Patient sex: M
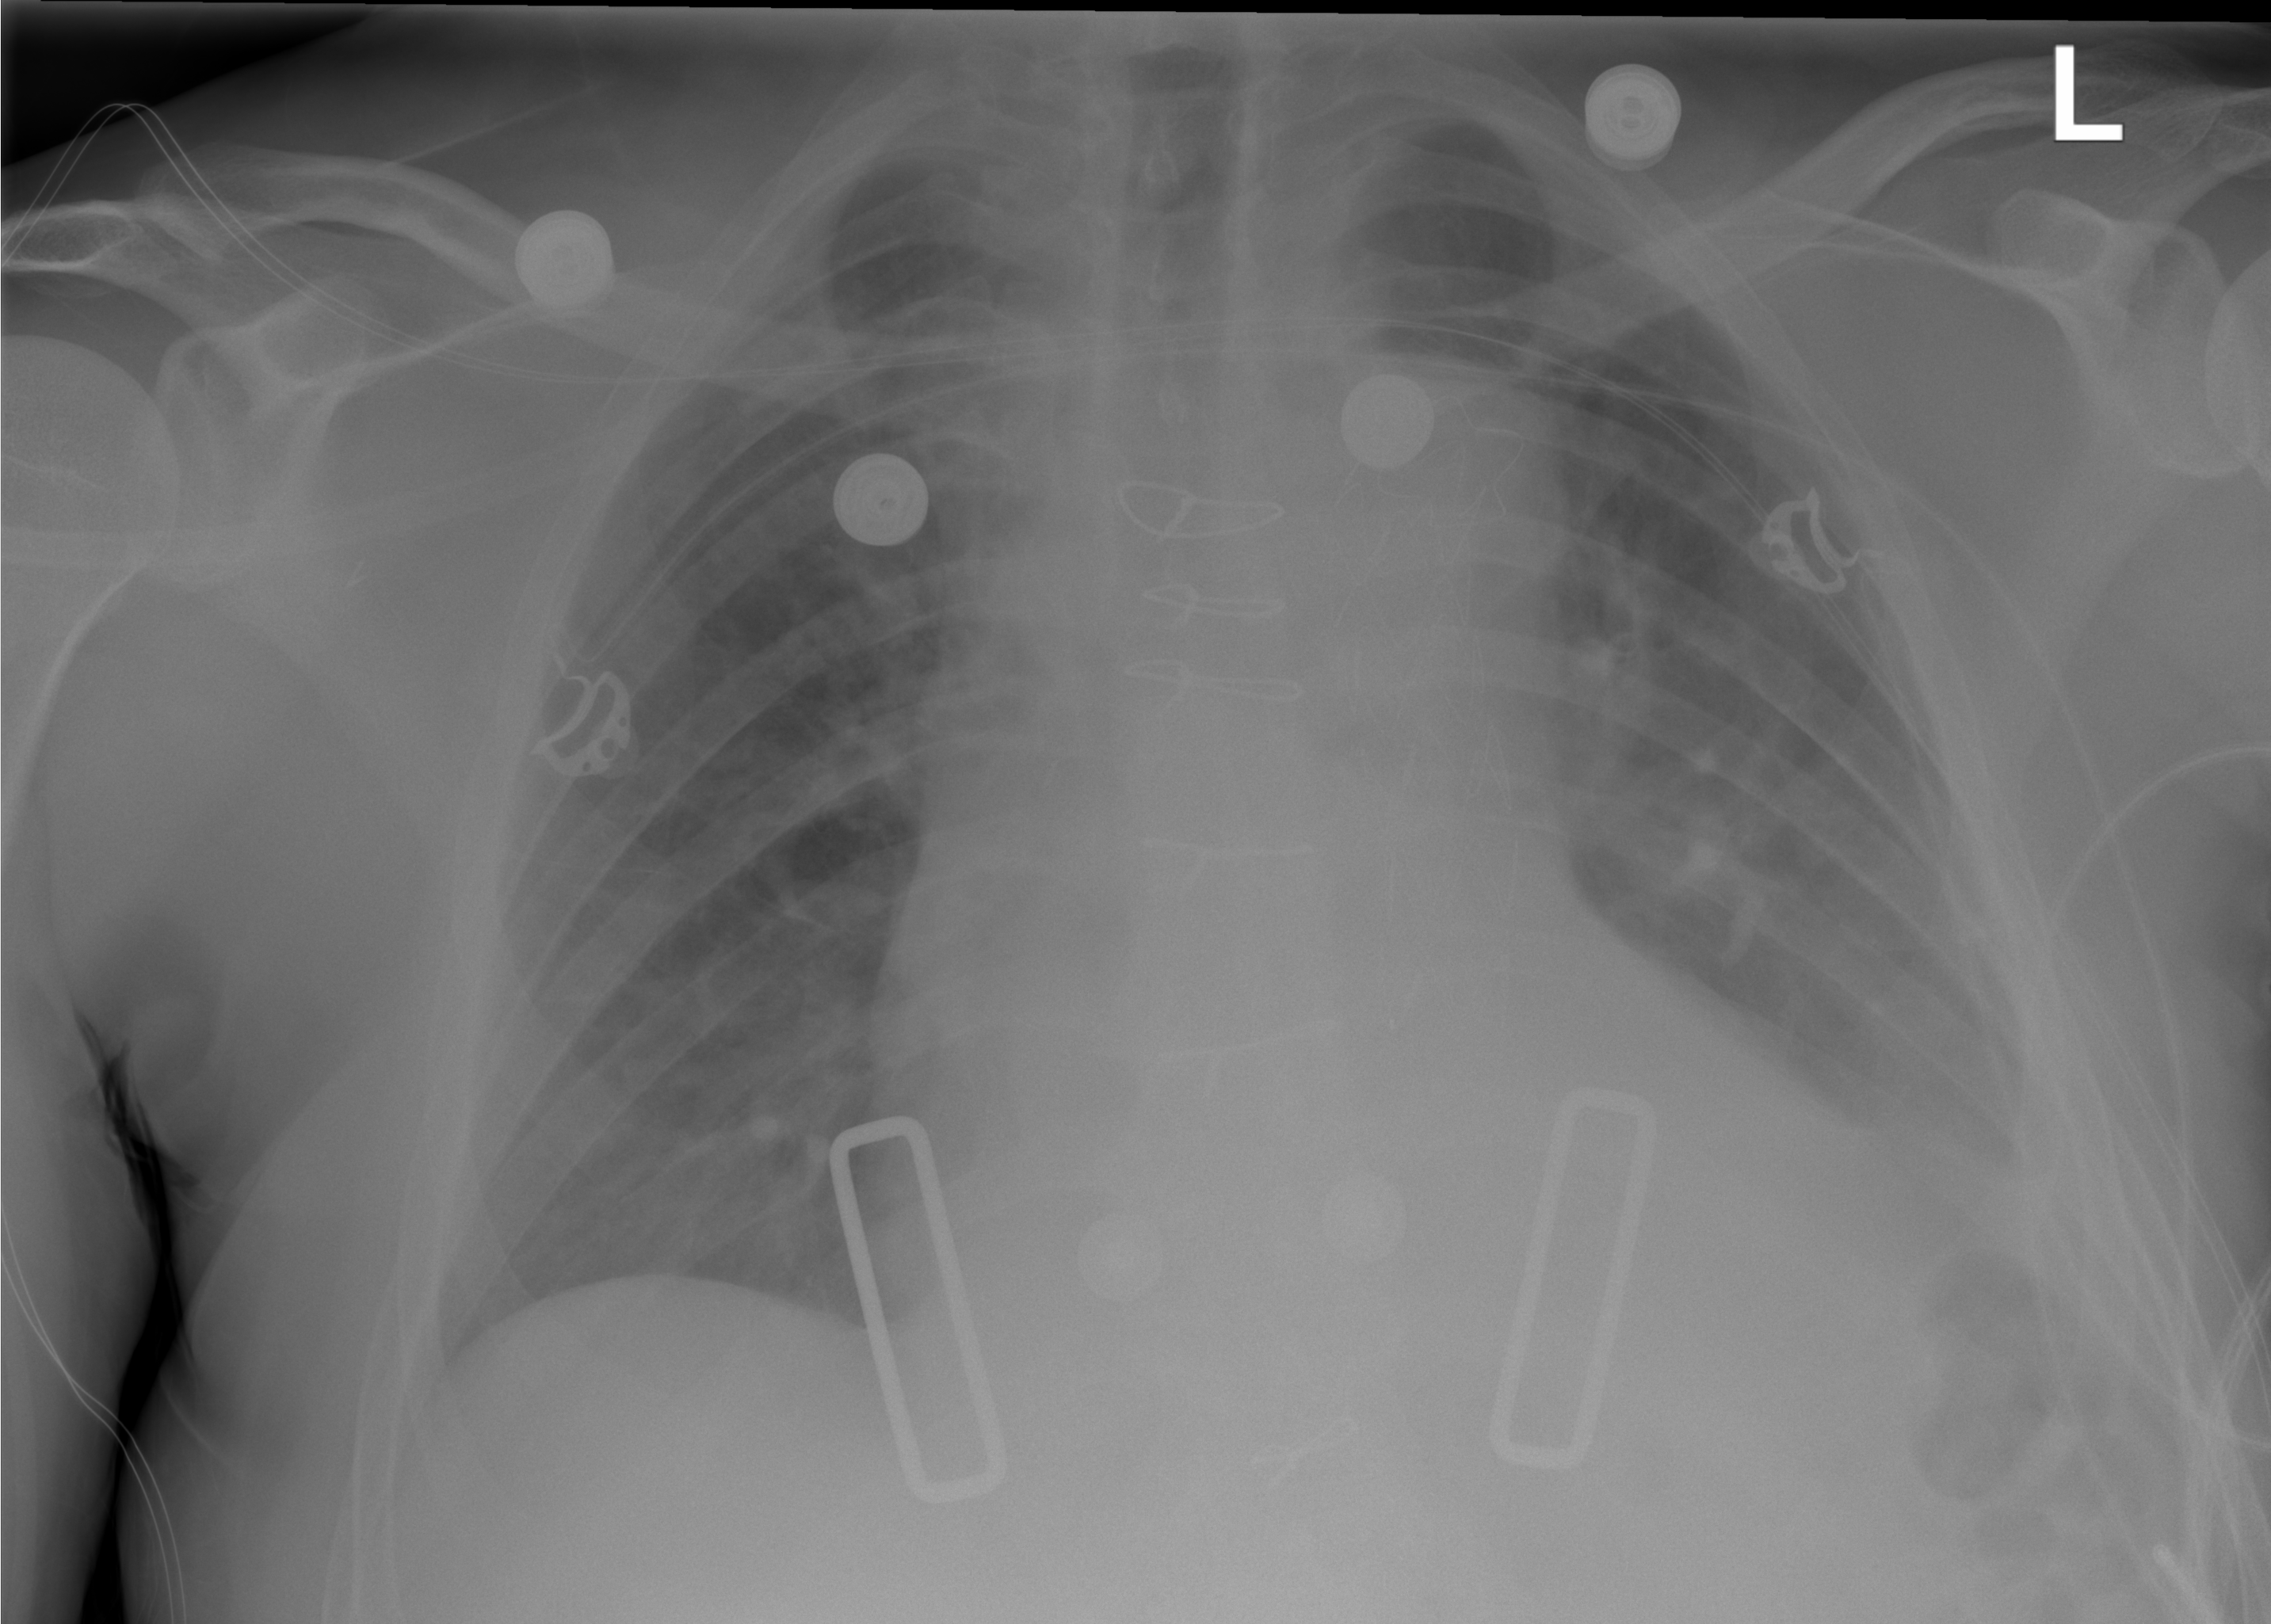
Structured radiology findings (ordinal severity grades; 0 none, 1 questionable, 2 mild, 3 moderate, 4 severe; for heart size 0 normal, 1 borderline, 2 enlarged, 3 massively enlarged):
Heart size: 2
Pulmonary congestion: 2
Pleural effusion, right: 1
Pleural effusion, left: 2
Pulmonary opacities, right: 2
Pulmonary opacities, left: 2
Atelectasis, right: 0
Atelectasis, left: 2